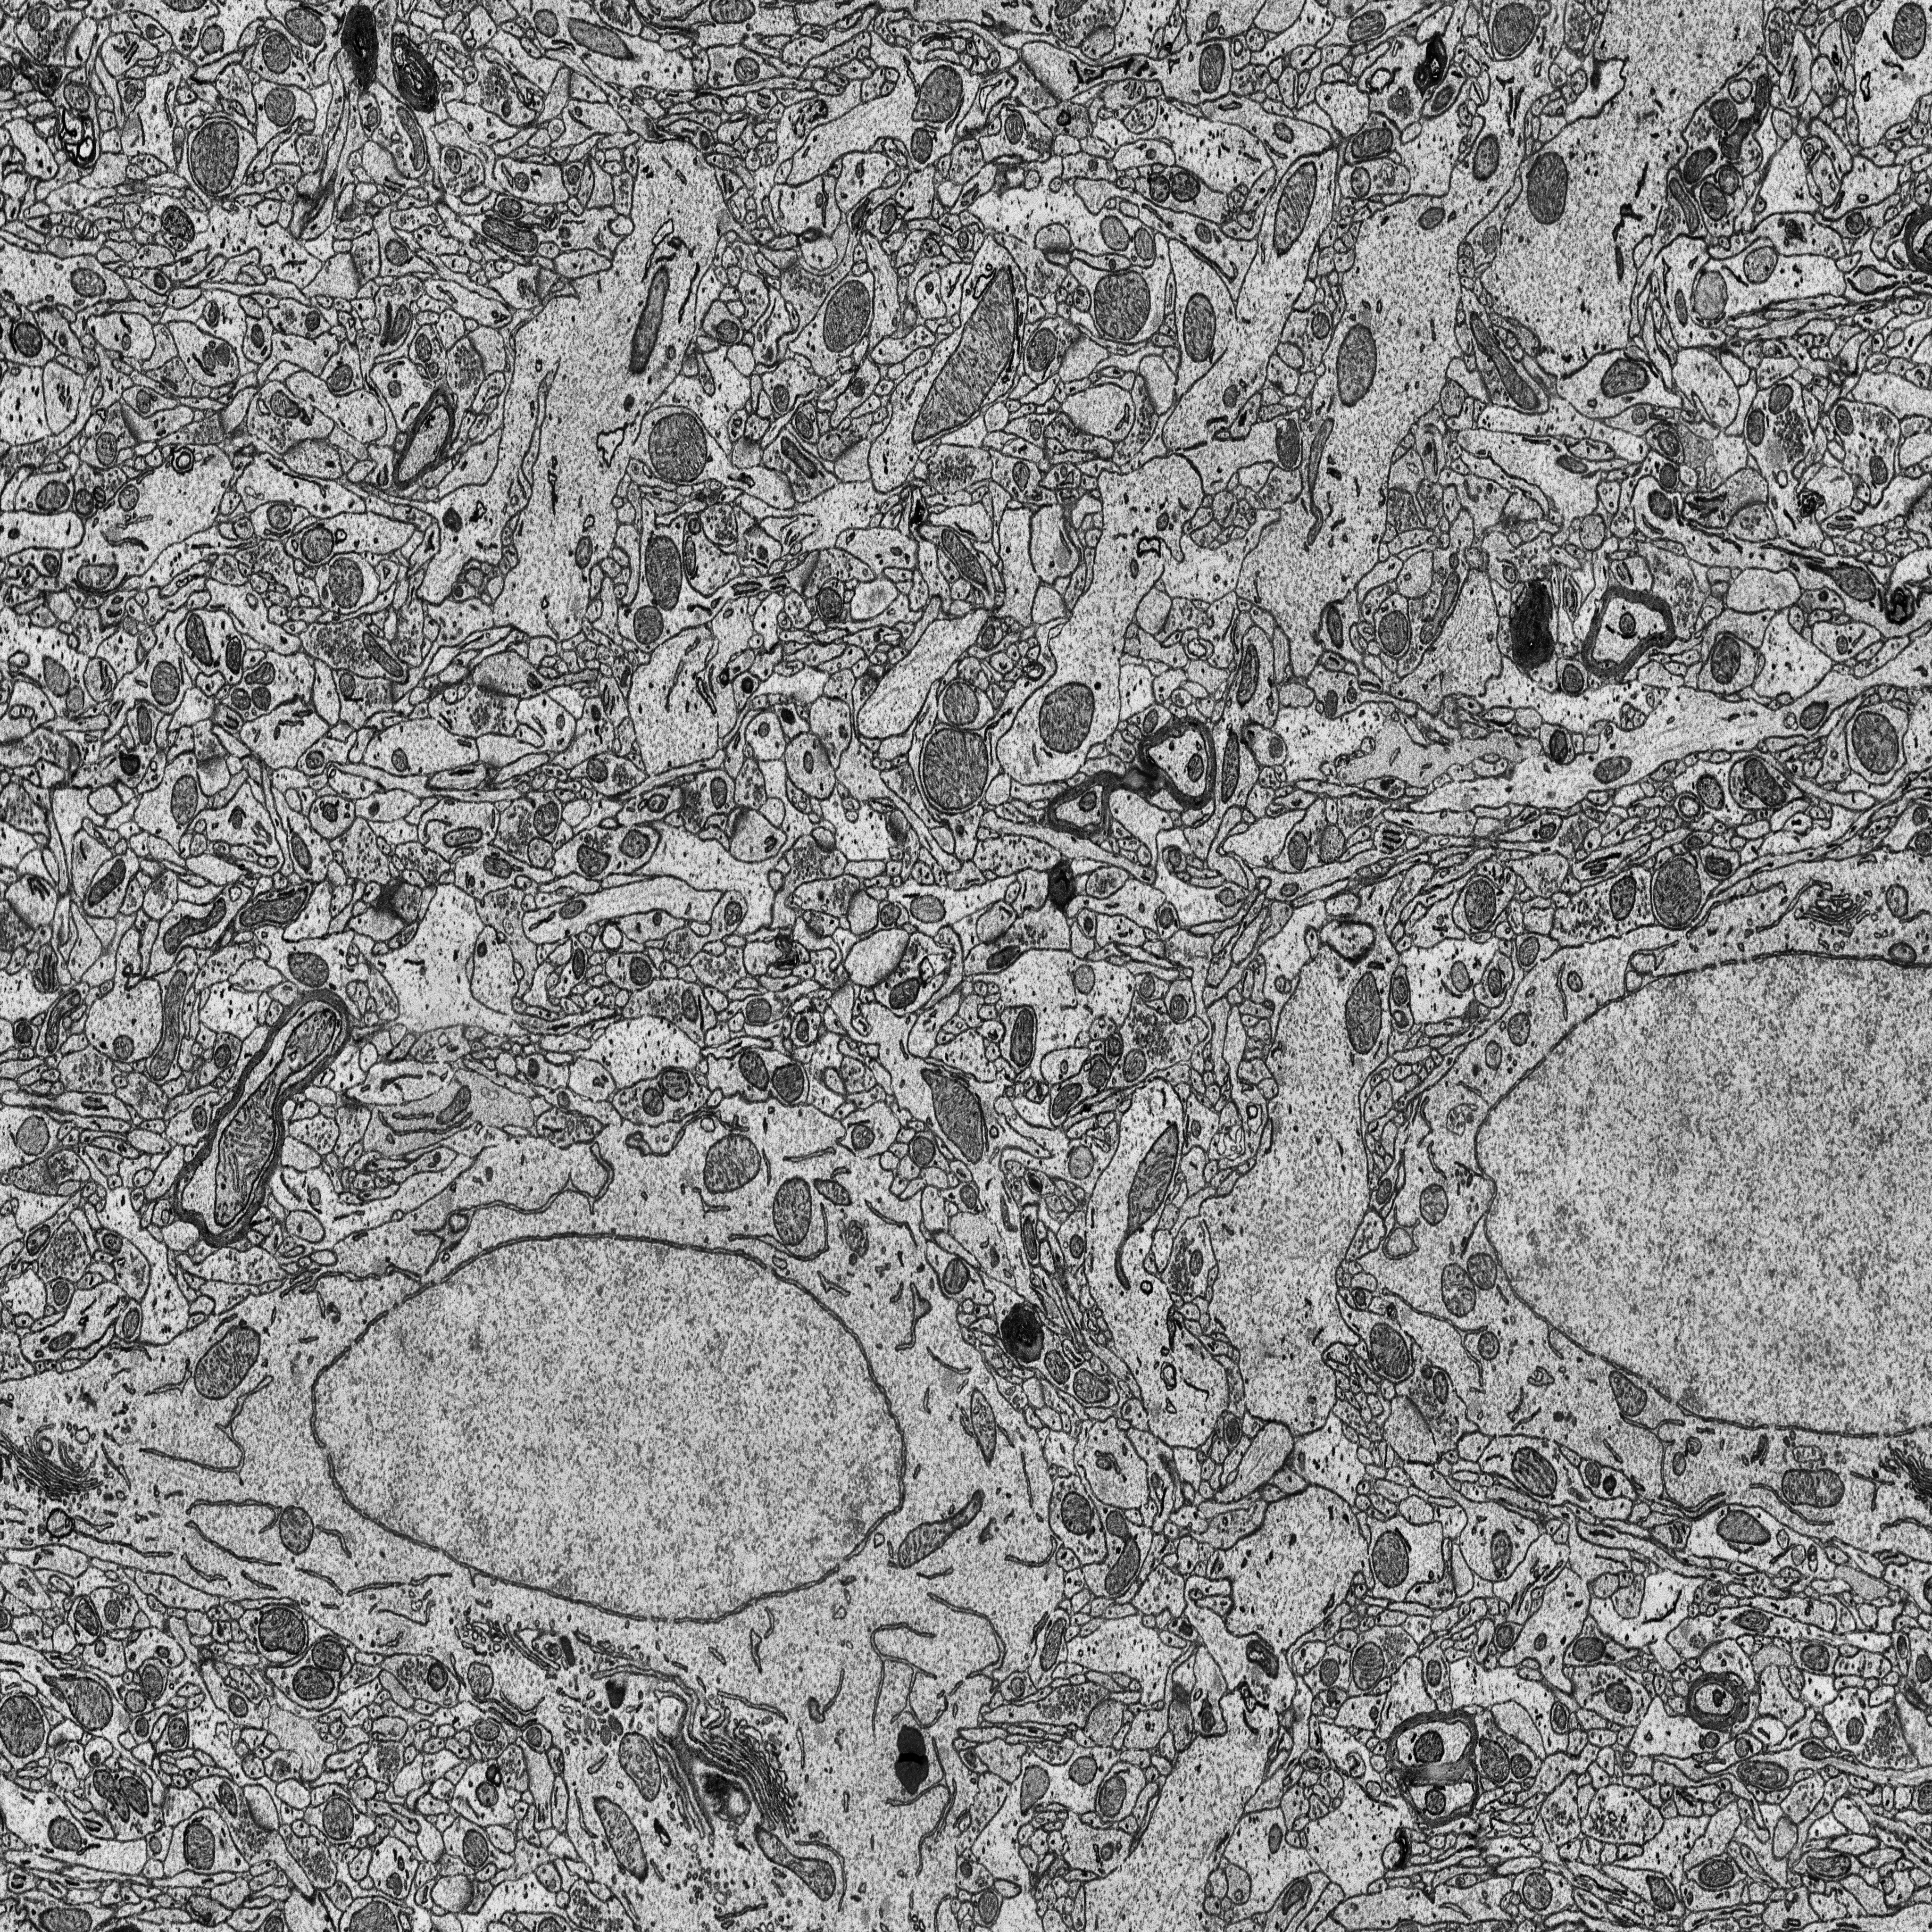
Electron microscopy slice of rat cortex tissue
Slice depth (z): 229
Mitochondria instances in slice: 388